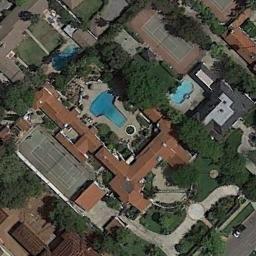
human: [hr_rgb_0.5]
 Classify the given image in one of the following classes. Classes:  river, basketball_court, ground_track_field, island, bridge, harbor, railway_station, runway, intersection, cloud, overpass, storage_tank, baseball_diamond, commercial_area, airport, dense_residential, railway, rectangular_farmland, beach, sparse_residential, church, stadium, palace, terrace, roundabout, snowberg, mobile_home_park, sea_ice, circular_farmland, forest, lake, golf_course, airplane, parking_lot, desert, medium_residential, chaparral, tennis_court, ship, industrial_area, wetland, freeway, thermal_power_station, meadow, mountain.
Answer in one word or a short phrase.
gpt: tennis_court